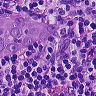
Metastatic tissue present: yes